Question: I created 2 axes for plotting live EEG signals from a device. And I'm getting 2 signals, one is eegBuffer and another one is FFT.
Here is the code:
'''
if eegCounter == 44
if plot1
axes;
%subplot(2,1,1);
time = 0:1/fse:secBuffer-1/fse;
h1 = plot(time,eegBuffer);
legend(eegName, 'Location','EastOutside');
xlabel('Time (s)')
ylabel('Voltage (uV)')
%subplot(3,1,2);
%time = 0:1/fsa:secBuffer-1/fsa;
%h2= plot(time,accBuffer);
%xlabel('Time (s)')
%ylabel('Acceleration (mG)')
%legend(h2, accName, 'Location','EastOutside');
%legend(h2, accName, 'Location','EastOutside');
%This code deals with fft calculations
%w = axis;
%subplot(2,1,2);
%Fse = 220;
%T = 1/Fse;
%time = 0:1/fse:secBuffer-1/fse;
%x = eegCounter;
%y = eegBuffer;
%NFFT = 2^nextpow2(eegCounter);
%Y = fft(y,NFFT)/eegCounter;
%f = Fse/2*linspace(0,1,NFFT/2+1);
%xlabel = ('frequency(Hz)');
%ylabel = ('|y(f)|');
%h2 = plot(f,2*abs(Y(1:NFFT/2+1)));
plot1 = false;
else
cell1 = (num2cell(eegBuffer,1))';
set(h1,{'ydata'},cell1);
%cell2 = (num2cell(accBuffer,1))';
%set(h2,{'ydata'},cell2);
%cell3 = (num2cell(final,1))';
%set(h3,{'ydata'},cell3);
end
axes;
%subplot(2,1,2);
Fse = 220;
T = 1/Fse;
time = 0:1/fse:secBuffer-1/fse;
x = eegCounter;
y = eegBuffer;
NFFT = 2^nextpow2(eegCounter);
Y = fft(y,NFFT)/eegCounter;
f = Fse/2*linspace(0,1,NFFT/2+1);
xlabel = ('frequency(Hz)');
ylabel = ('|y(f)|');
h2 = plot(f,2*abs(Y(1:NFFT/2+1)));
plot2 = false;
%plot3 = false;
drawnow;
eegCounter = 0;
end % if eegCounter
'''
Since I'm getting 2 live signals, I'm using 2 axes to plot those 2 live signals. However those axes get overlapped. Here is the screen shot:

You can clearly see that 2 axes are overlapping. How can I fix it?
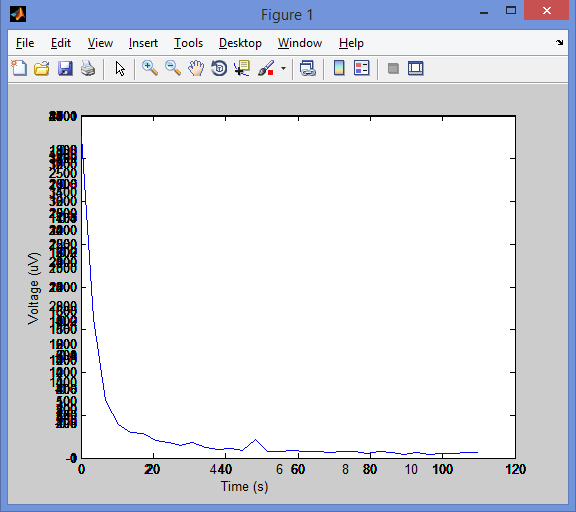
Answer: To create subplots, you need to use the 'subplot' (yeah, Im a bit redundant) function.
You need to call it for each subplot in the following way:
'''
subplot( No. of subplot rows , No. of subplot columns, subplot number)
'''
Therefore if you want to plot 2 things, one in top of the other, you need to call it:
'''
subplot(2,1,1)
% plot you rthings
subplot(2,1,2)
%plot your second things
'''
See <URL> for more information